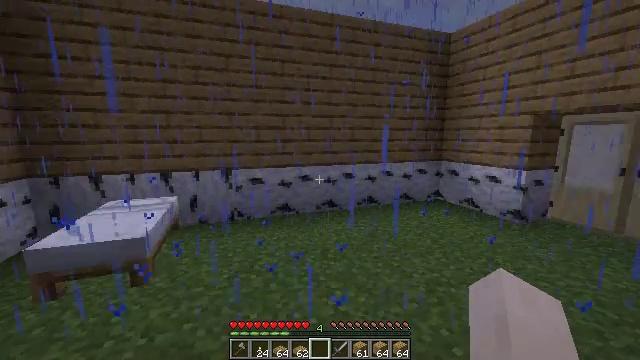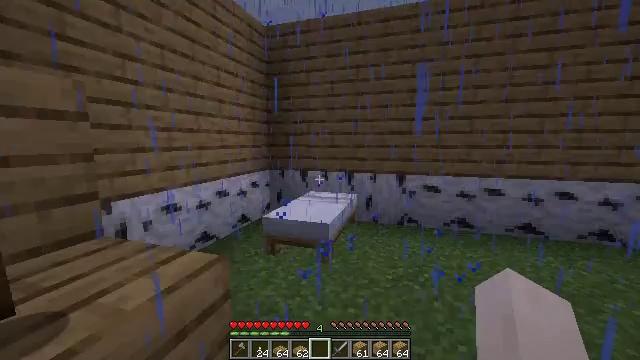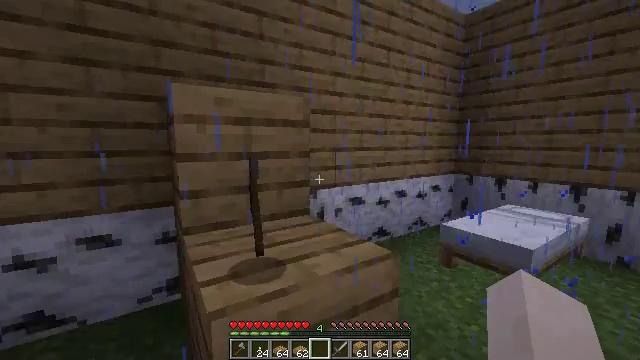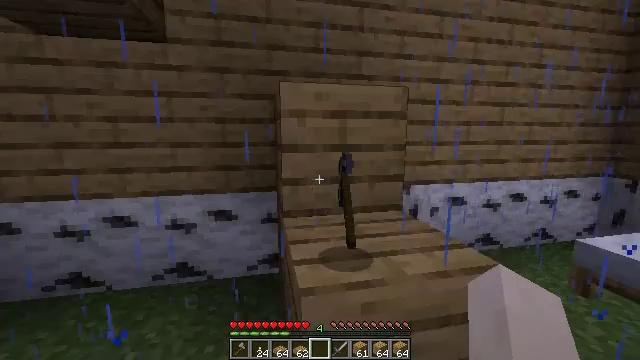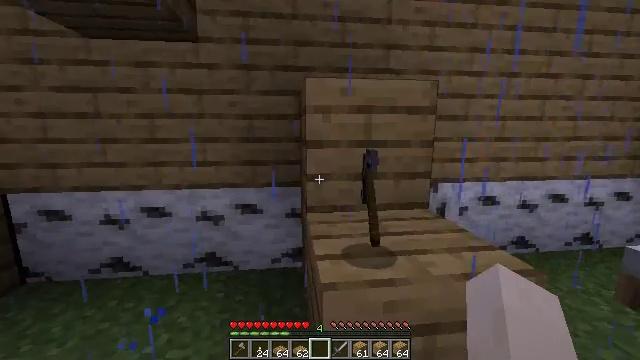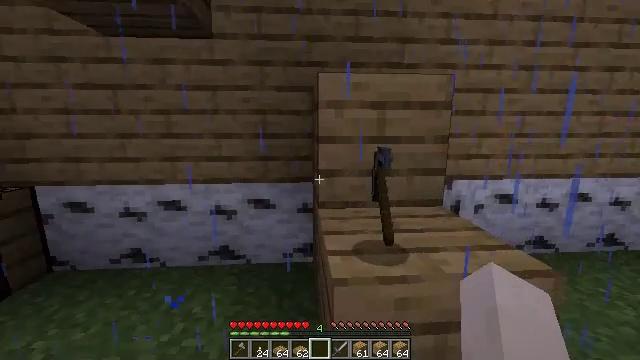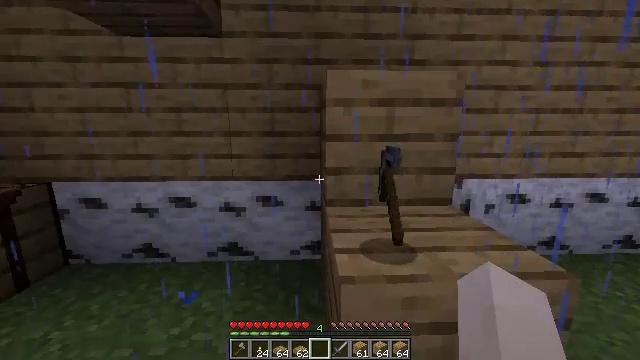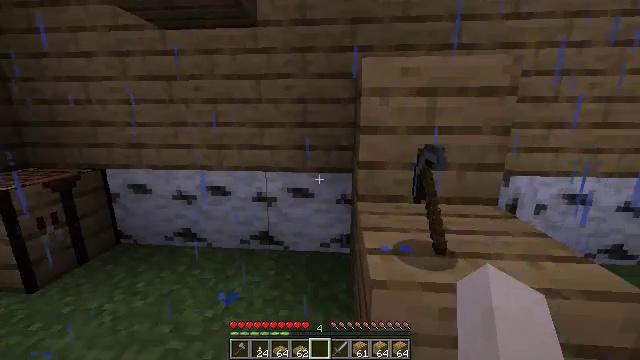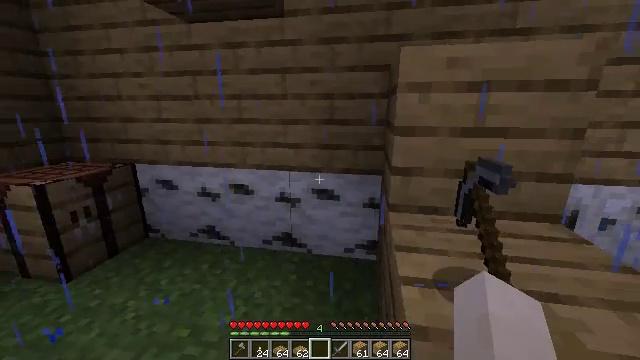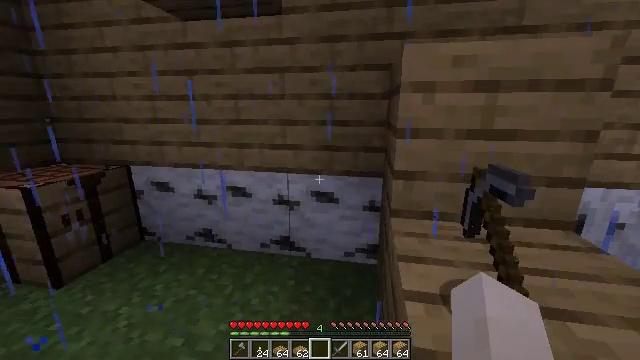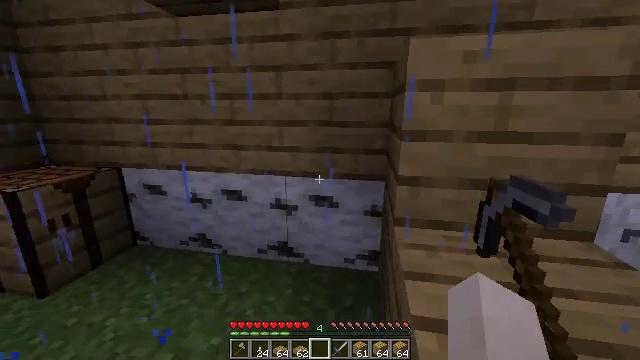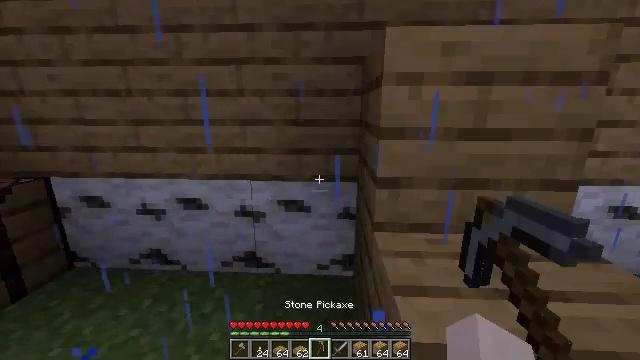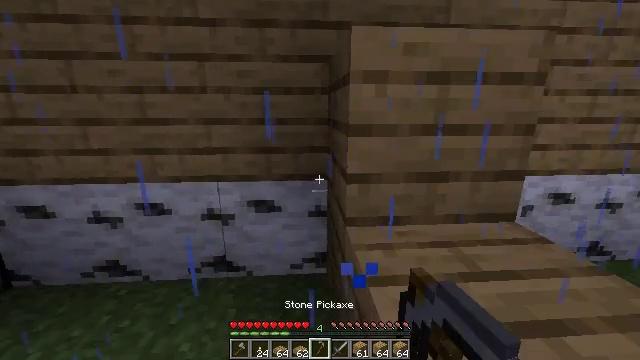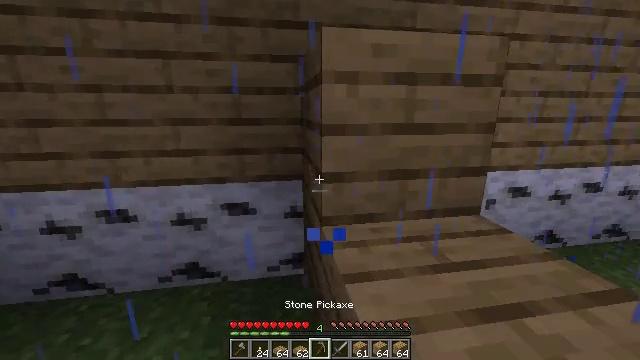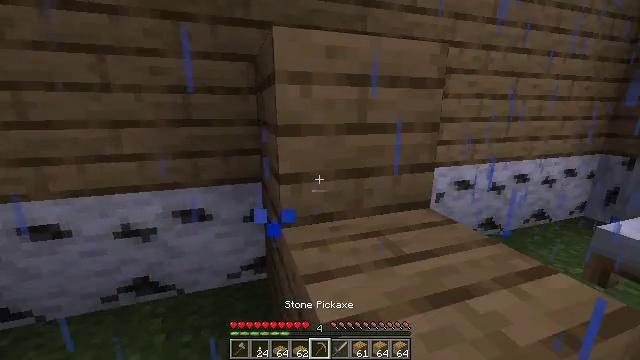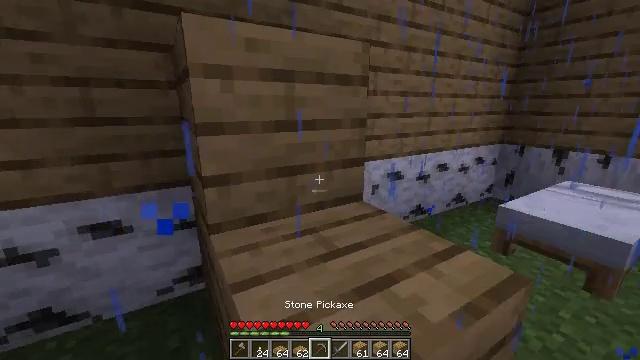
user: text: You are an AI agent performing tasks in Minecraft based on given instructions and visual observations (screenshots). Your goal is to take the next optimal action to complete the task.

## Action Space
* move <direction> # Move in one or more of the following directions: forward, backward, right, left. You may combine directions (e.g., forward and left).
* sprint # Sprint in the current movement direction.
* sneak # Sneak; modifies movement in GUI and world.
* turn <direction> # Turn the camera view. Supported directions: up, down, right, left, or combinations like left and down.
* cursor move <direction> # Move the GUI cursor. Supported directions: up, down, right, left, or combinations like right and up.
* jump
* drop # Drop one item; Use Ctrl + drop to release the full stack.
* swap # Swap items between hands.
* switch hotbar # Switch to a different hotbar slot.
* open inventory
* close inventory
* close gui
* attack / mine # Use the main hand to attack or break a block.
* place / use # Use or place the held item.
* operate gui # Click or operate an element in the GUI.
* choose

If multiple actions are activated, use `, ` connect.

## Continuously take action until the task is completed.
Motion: motion action
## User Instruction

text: Dig up the oak slab used in construction.
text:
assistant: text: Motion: turn left and up
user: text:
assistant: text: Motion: turn left
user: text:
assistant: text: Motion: turn left and down
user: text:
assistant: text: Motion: turn left
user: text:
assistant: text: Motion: turn left
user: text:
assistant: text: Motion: turn left
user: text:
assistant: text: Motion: move forward, turn left and down
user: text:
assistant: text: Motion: move forward, turn left and down
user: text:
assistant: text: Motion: move forward
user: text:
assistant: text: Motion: move forward
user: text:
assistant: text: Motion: move forward, turn right
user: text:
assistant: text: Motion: move forward, turn right
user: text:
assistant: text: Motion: move forward, turn right
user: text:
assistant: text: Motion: move forward, turn right
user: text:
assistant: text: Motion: move forward, turn right
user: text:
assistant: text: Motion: move forward, turn right
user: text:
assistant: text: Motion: turn right
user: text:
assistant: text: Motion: no_op
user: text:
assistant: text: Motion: turn right
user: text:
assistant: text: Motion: turn right
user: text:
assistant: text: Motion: turn right and up
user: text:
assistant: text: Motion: turn right and up
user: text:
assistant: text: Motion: turn right and up
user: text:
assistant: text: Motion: turn right and up
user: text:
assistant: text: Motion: turn right
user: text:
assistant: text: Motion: turn right and up
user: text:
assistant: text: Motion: turn right and up
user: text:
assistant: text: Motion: turn right and up
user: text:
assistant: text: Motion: turn right and up
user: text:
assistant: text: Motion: move forward